Question: I need to 'delete' all 'rows' in some 'table' 'where' value is empty string.(I have multiple table which got similar name).
I tryed to execute those sql statement which is in string:
'''
DECLARE @sql AS NVARCHAR(MAX)
DECLARE @emptyValue AS NVARCHAR(1) =''
set @sql = N'DELETE FROM SampleTable WHERE Value='+@emptyValue+''
exec sp_executesql @sql
'''
But it's throw me error 'Msg 102, Level 15, State 1, Line 1 Incorrect syntax near '='.'
I tryed to figure it out about an hour now.
Any help would be appreciated.
Here's what I get after deleting last quota. '@tableName' is 'nvarchar(MAX)'.

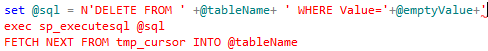
Answer: Instead of doing string concatenation, <URL>:
'''
DECLARE @sql AS NVARCHAR(MAX);
DECLARE @emptyValue AS NVARCHAR(1) ='';
set @sql = N'DELETE FROM SampleTable WHERE Value=@emptyValue';
exec sp_executesql @sql, N'@emptyValue NVARCHAR(1)', @emptyValue = @emptyValue;
'''
<URL>